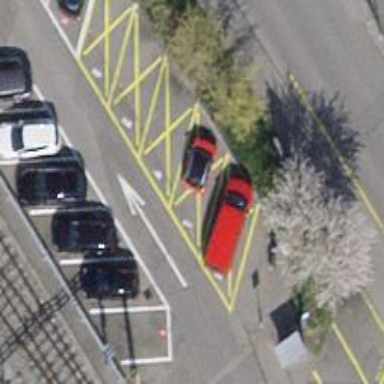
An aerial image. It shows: Car-sharing service available at this location.